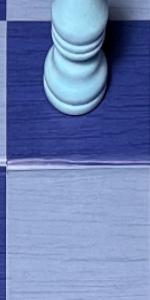
Label: Empty